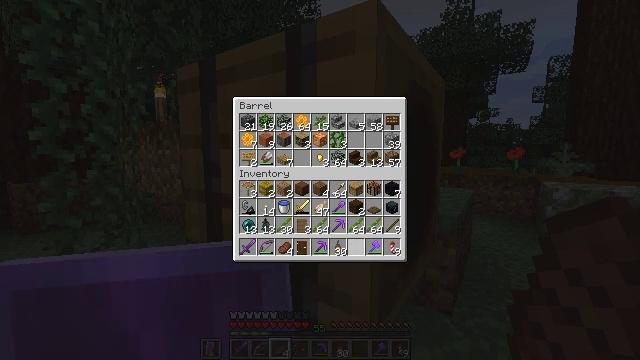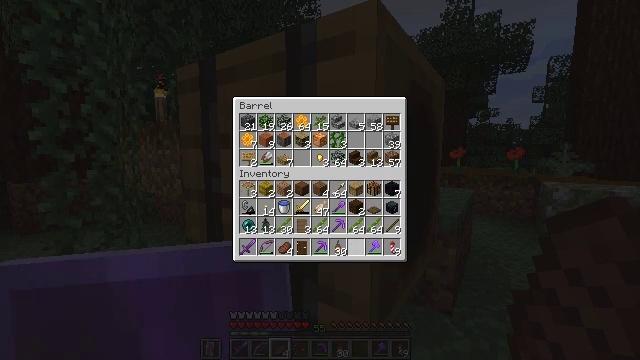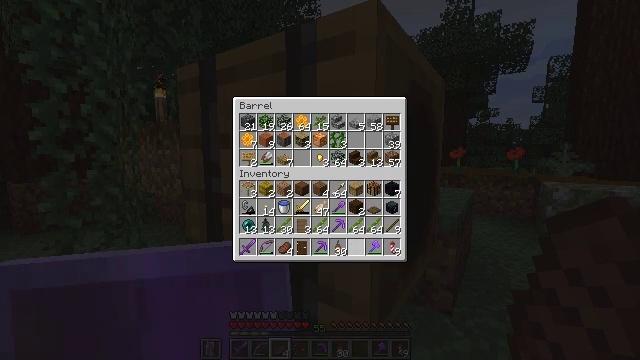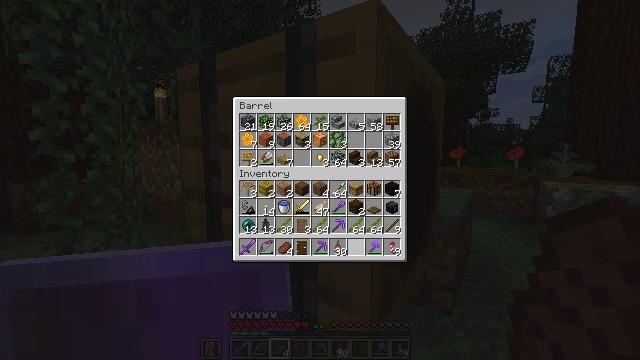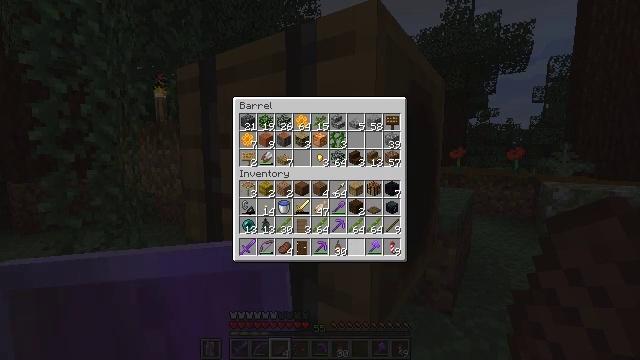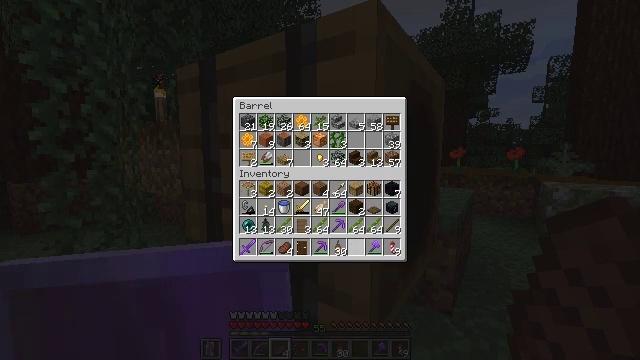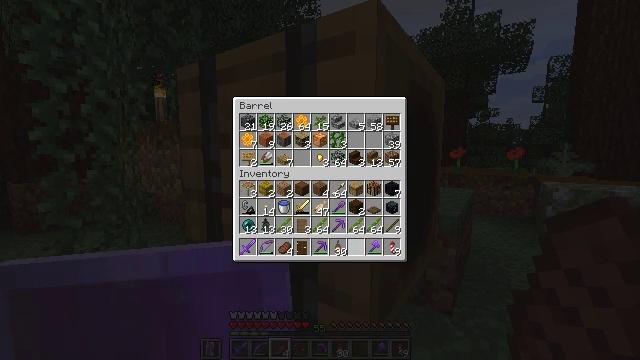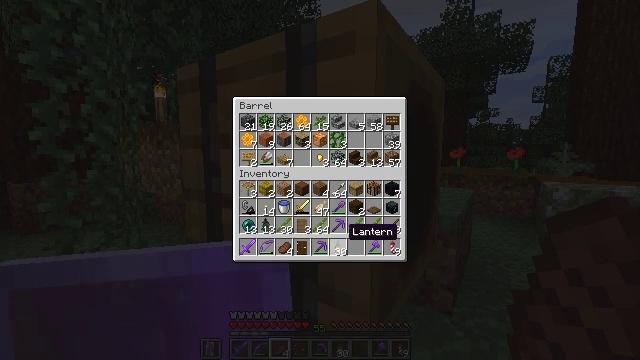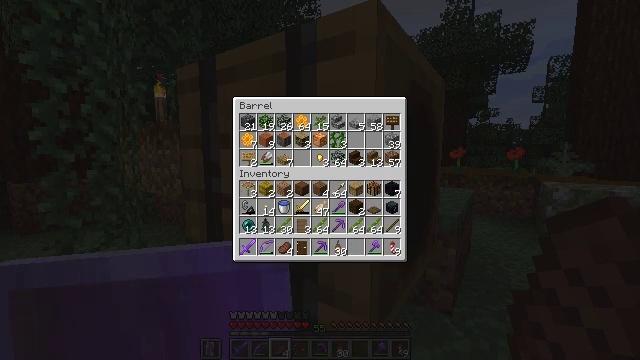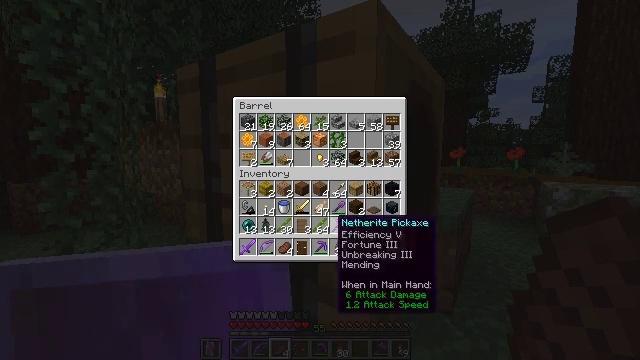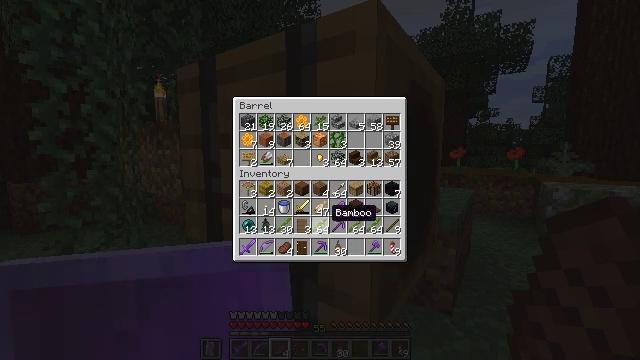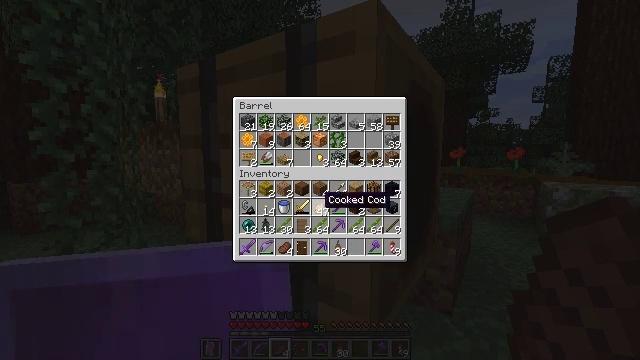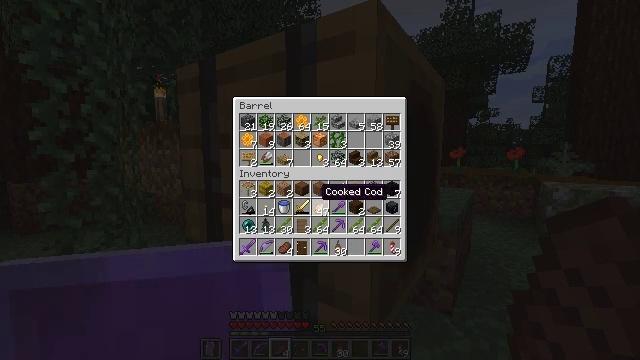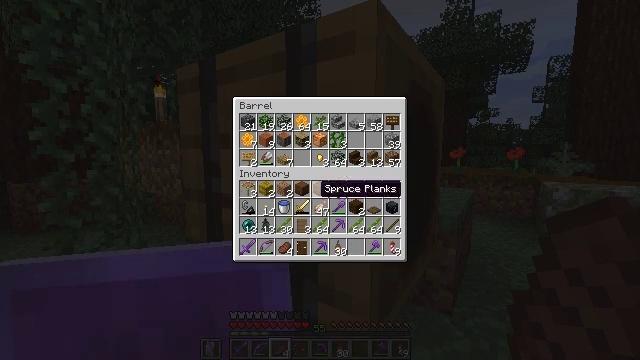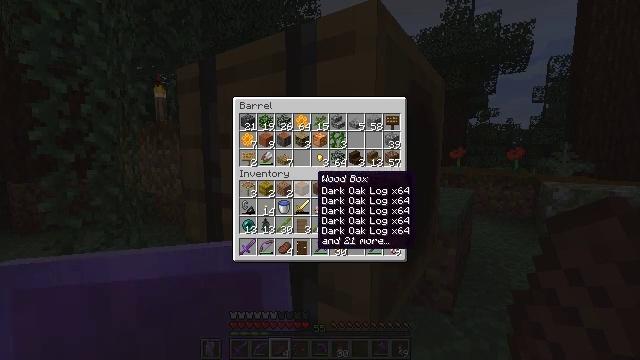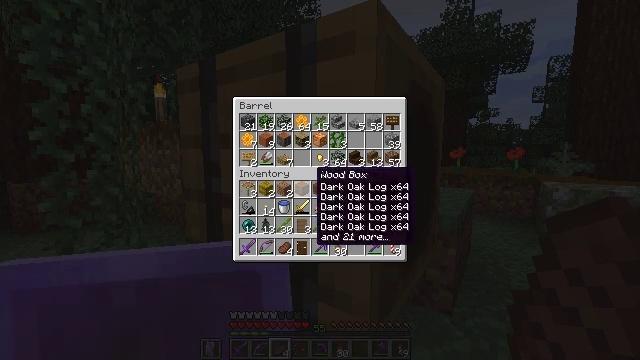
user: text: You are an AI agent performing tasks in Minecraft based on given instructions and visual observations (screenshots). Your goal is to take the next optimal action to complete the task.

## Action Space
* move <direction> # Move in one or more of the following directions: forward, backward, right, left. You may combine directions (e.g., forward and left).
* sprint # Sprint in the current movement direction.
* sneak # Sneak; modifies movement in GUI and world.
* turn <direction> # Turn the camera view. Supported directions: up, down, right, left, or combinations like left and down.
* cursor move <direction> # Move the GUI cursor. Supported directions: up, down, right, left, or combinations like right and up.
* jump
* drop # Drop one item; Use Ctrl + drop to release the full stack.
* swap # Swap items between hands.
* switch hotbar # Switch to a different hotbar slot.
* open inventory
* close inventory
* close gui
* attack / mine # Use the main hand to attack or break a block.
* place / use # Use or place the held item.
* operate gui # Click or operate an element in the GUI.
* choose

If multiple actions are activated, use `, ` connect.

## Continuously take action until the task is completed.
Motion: motion action
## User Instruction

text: Harvest vines off the surface.
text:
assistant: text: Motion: sneak
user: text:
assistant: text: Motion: sneak, turn left
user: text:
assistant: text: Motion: sneak
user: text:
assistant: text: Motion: sneak
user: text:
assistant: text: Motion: sneak
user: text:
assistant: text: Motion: sneak
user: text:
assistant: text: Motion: sneak, turn left
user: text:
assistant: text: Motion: sneak
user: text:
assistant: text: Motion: sneak
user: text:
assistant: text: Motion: sneak, turn up
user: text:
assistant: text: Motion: sneak, turn left and up
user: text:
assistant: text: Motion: sneak, turn up
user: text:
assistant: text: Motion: sneak
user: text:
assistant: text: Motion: sneak, turn up
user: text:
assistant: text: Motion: sneak
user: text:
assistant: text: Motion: sneak
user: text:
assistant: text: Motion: sneak
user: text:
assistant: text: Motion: sneak
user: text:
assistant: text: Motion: sneak
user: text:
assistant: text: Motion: sneak
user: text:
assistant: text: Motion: sneak
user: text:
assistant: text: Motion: sneak
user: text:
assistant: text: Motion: sneak, turn right and down
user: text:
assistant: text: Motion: sneak, turn right and down
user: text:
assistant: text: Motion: sneak, turn right
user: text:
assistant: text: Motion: sneak, turn right
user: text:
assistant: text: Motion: sneak
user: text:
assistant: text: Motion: sneak
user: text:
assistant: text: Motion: sneak
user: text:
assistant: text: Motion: sneak